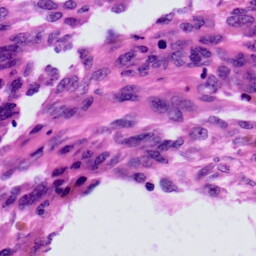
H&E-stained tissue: Skin